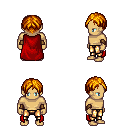
a pixel art fantasy rpg character, male body template, human, tanned skin, red cape, gold greaves, dark blonde parted hairstyle, leather bracers, four views (front, back, left, right), 2x2 character sprite sheet, small pixel art, hard edges, no anti-aliasing